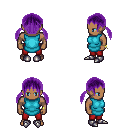
a pixel art fantasy rpg character, male body template, human, dark skin, teal tunic, red pants, purple twin-tailed hairstyle, bracelets, metal boots, four views (front, back, left, right), 2x2 character sprite sheet, small pixel art, hard edges, no anti-aliasing